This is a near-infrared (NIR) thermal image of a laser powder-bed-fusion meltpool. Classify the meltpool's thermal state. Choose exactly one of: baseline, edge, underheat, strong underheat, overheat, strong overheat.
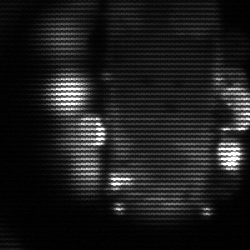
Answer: strong underheat